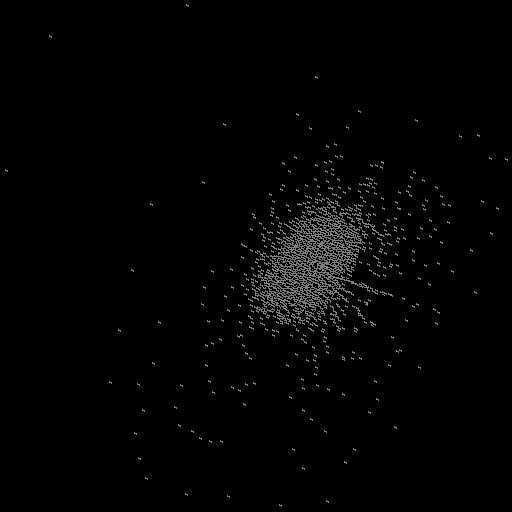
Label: supernova